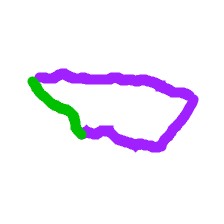
Shape: trapezoid